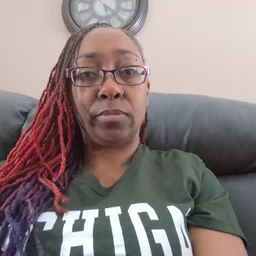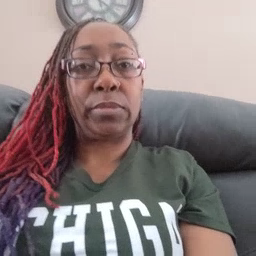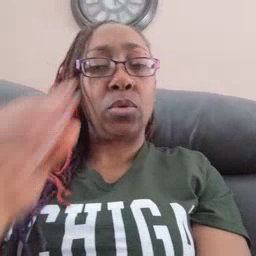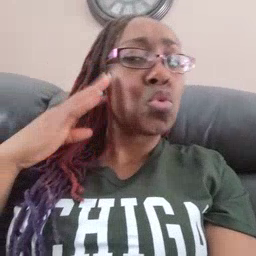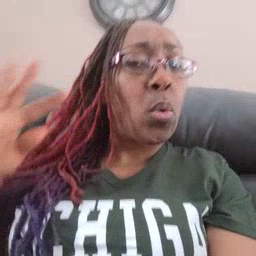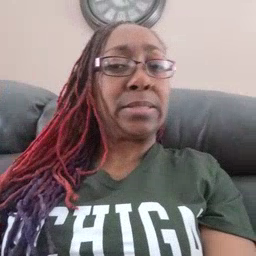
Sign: noisy